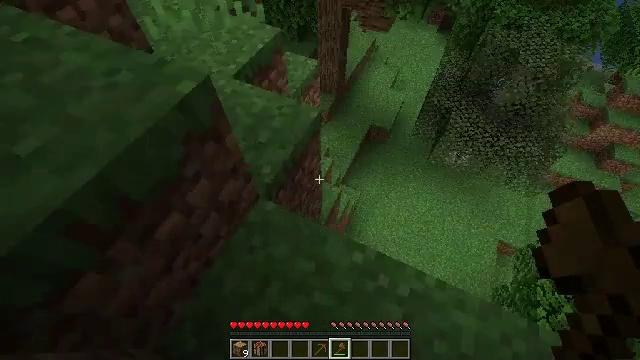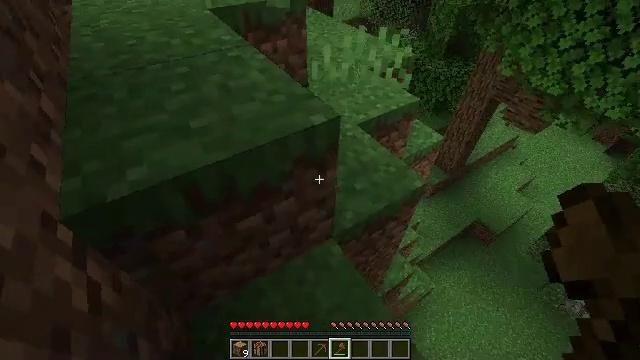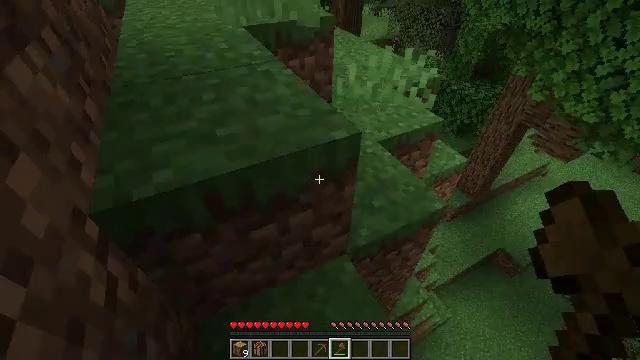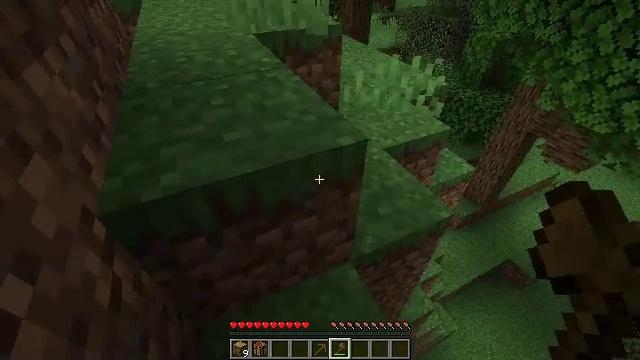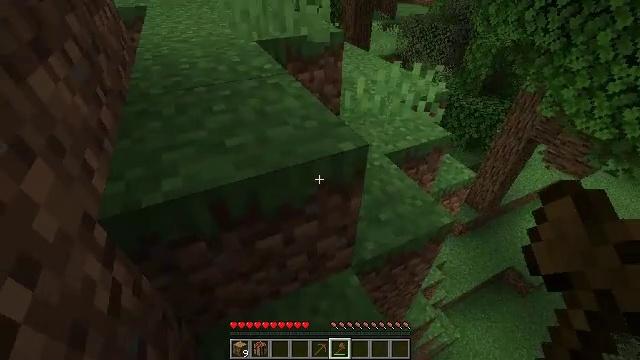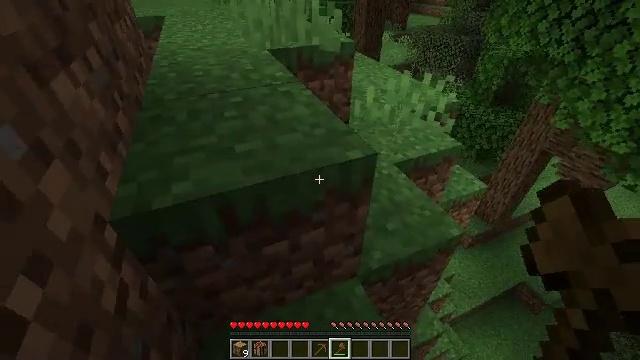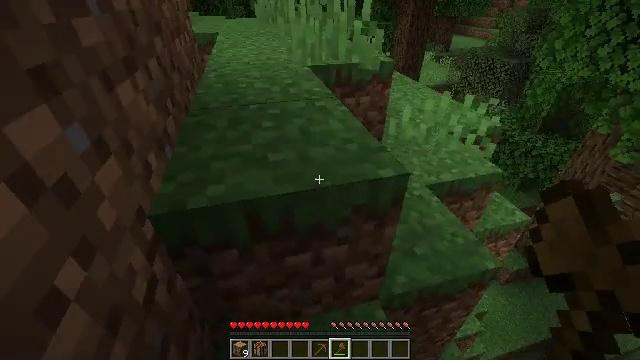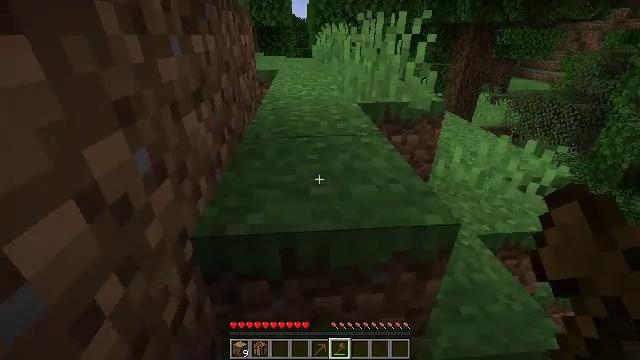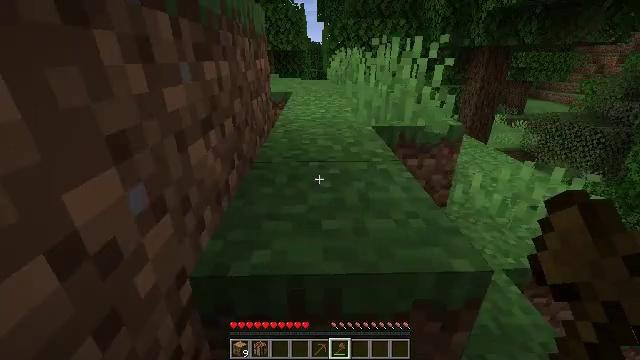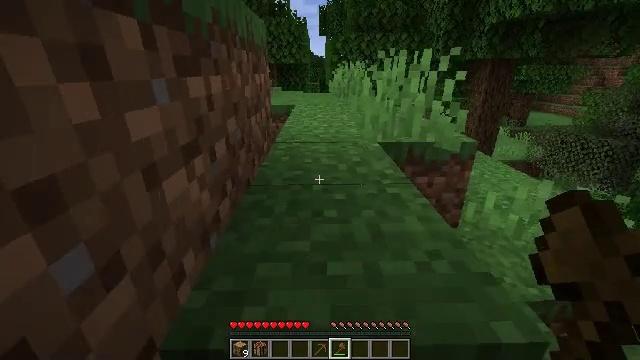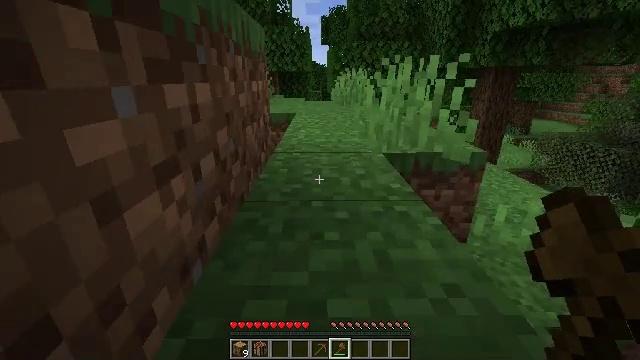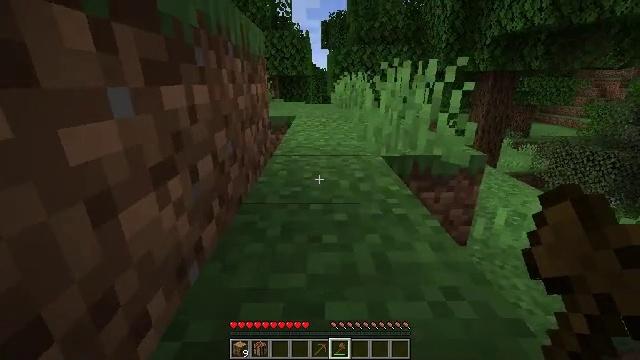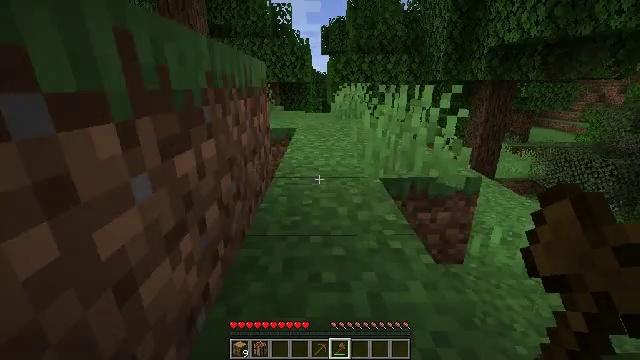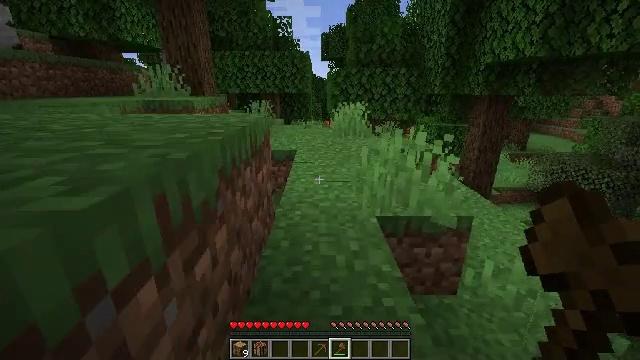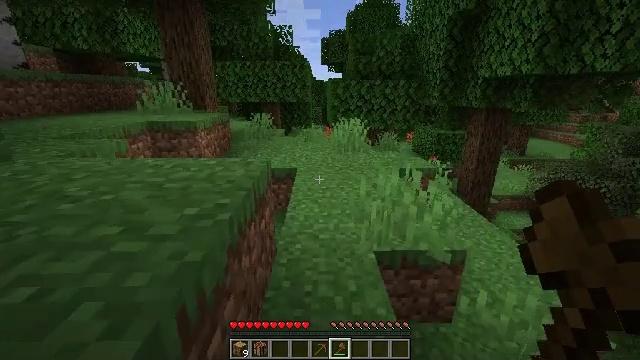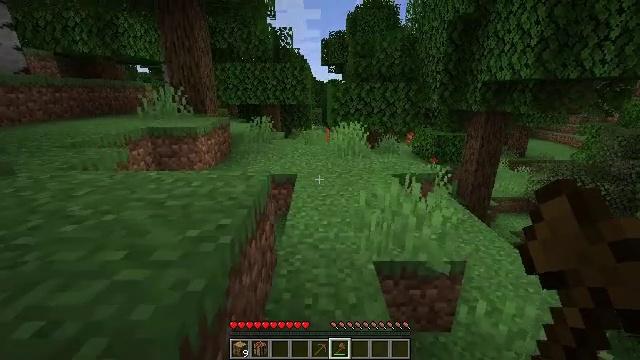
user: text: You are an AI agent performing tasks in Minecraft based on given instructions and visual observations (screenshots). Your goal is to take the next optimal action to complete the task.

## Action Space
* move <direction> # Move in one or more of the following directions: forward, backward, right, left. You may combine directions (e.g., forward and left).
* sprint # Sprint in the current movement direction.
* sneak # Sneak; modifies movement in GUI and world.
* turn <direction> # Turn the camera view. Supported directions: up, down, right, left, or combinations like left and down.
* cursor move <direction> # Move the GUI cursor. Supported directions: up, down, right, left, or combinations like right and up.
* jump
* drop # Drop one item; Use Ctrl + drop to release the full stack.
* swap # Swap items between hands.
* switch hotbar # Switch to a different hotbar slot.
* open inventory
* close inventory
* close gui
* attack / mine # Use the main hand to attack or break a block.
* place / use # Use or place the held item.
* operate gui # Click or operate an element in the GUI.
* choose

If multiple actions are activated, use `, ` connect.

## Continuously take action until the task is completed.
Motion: motion action
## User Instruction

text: Gather the beautiful lily of the valley.
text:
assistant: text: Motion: turn left and up
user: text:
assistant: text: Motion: turn left and up
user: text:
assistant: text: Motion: turn left and up
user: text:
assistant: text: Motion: turn up
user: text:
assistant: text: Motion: turn left and up
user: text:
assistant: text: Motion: turn left and up
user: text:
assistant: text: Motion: move forward, turn left and up
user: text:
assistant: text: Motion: move forward, turn left and up
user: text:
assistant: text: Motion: move forward, turn up
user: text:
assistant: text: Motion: move forward, turn up
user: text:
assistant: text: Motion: move forward
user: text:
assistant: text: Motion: move forward, jump
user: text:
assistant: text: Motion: move forward, jump
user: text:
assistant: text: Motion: move forward, jump
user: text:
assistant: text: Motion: move forward, jump
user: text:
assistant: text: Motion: move forward, turn left and down, jump
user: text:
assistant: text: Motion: move forward, turn left and down
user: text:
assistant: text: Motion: move forward, turn left
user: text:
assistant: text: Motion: move forward, turn left
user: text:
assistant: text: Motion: move forward
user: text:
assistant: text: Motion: move forward
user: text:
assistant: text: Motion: move forward
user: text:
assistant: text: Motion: move forward
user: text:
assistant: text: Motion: move forward, jump
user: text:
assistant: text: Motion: move forward, turn up, jump
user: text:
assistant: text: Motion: move forward, jump
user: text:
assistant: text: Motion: move forward, turn left and up, jump
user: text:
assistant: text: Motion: move forward, turn left and up
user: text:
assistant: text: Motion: move forward, turn left
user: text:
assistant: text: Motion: move forward, turn left